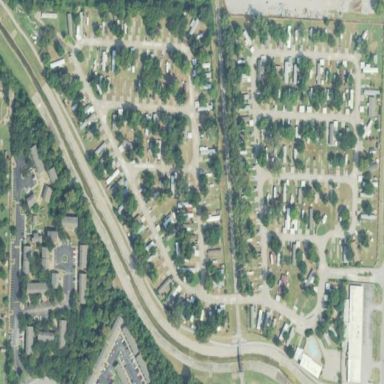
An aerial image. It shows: Residential area with caravan site nearby.